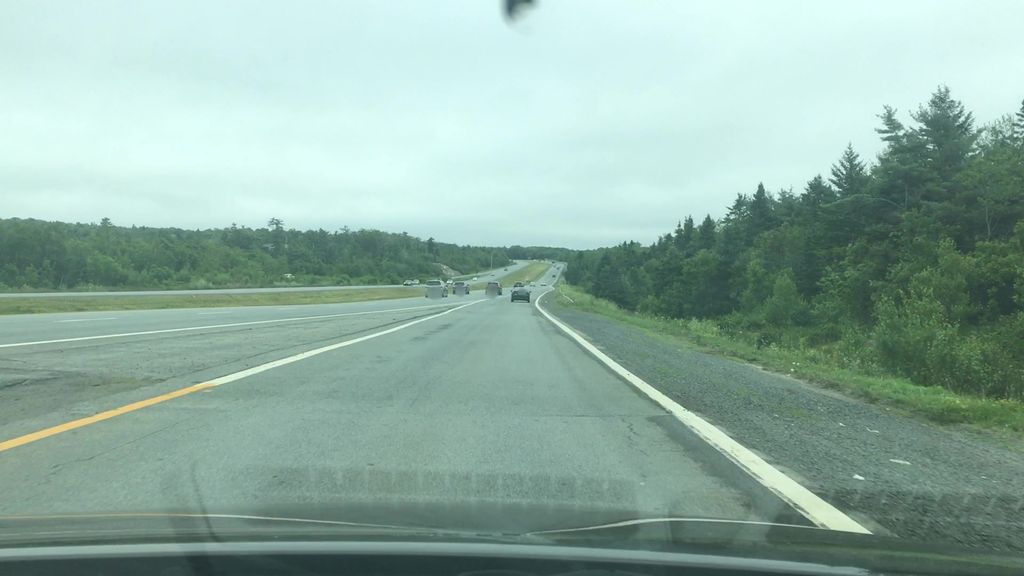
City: halifax